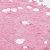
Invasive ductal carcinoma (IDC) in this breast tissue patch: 0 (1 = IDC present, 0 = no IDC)